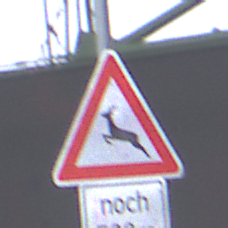
Verkehrszeichen: WildwechselRechts
Zusatzzeichen unten: LaengeEinerStrecke3
Umgebung: Outdoor, Suburban
Tageszeit: MorningAfternoon
Wetter: Overcast
Licht: Natural
Jahreszeit: NotSpecified
Kontrast: LowContrast